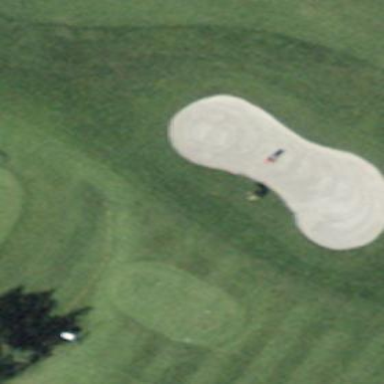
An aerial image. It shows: Golf bunker filled with natural sand.